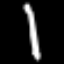
Label: pencil